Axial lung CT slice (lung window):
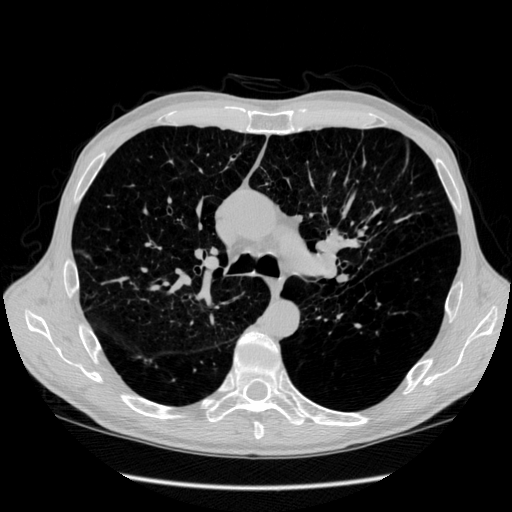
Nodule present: no